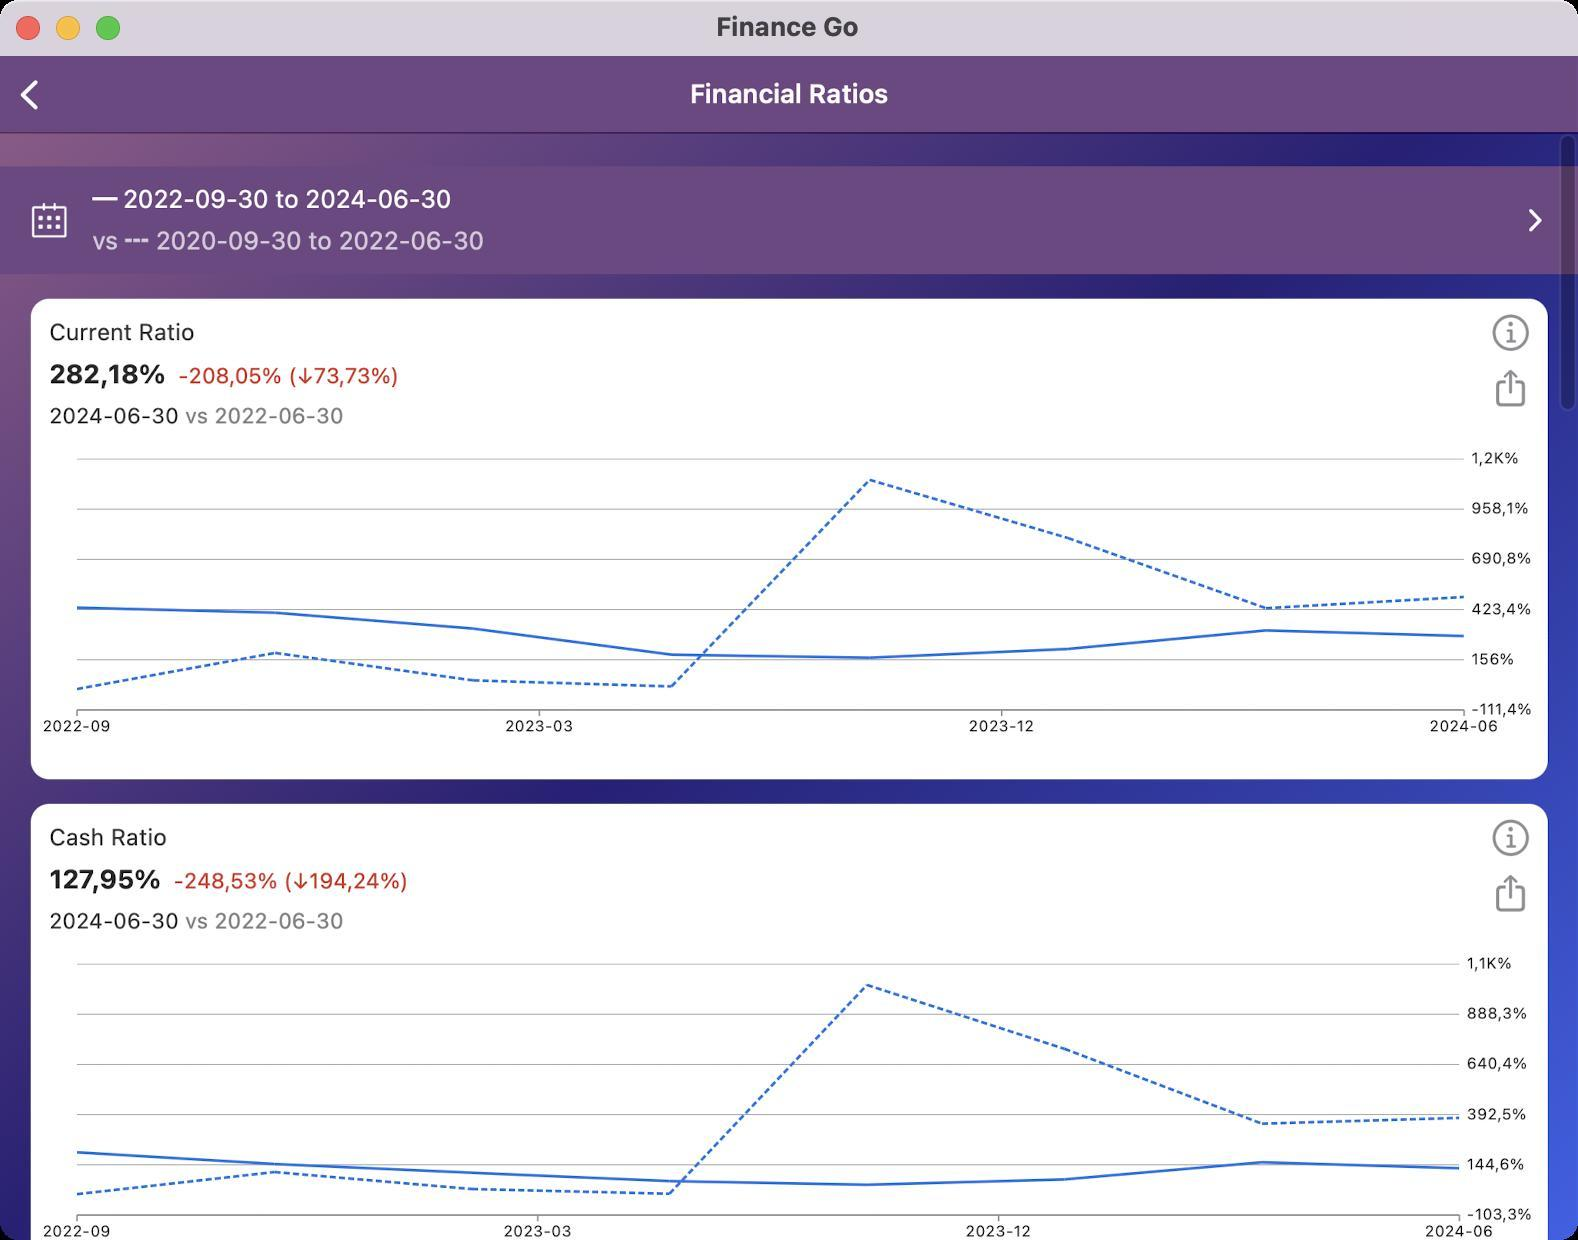
Accessibility tree:
{"name": "Finance_Go", "role": "AXWindow", "description": null, "role_description": "standard window", "value": null, "position": "352.00;95.00", "size": "789;620", "children": [{"name": null, "role": "AXGroup", "description": null, "role_description": "group", "value": null, "position": "0.00;0.00", "size": "789;620", "children": [{"name": null, "role": "AXGroup", "description": null, "role_description": "group", "value": null, "position": "0.00;0.00", "size": "789;621", "children": [{"name": null, "role": "AXGroup", "description": null, "role_description": "group", "value": null, "position": "0.00;0.00", "size": "789;621", "children": [{"name": null, "role": "AXGroup", "description": null, "role_description": "Nav bar", "value": null, "position": "0.00;27.72", "size": "789;38", "children": [{"name": null, "role": "AXButton", "description": "Financial Ratios", "role_description": "back button", "value": null, "position": "0.00;30.03", "size": "34;34", "children": []}, {"name": null, "role": "AXHeading", "description": "Financial Ratios", "role_description": "heading", "value": null, "position": "344.96;39.27", "size": "100;16", "children": []}]}, {"name": null, "role": "AXGroup", "description": null, "role_description": "group", "value": null, "position": "0.00;0.00", "size": "789;621", "children": [{"name": null, "role": "AXGroup", "description": null, "role_description": "group", "value": null, "position": "0.00;0.00", "size": "789;621", "children": [{"name": null, "role": "AXGroup", "description": null, "role_description": "table", "value": null, "position": "0.00;0.00", "size": "789;621", "children": [{"name": null, "role": "AXStaticText", "description": "Pull down to refresh", "role_description": "text", "value": null, "position": "0.00;24.64", "size": "789;21", "children": []}, {"name": null, "role": "AXStaticText", "description": "Last update: Today 14:26", "role_description": "text", "value": null, "position": "0.00;45.43", "size": "789;21", "children": []}, {"name": null, "role": "AXHeading", "description": "", "role_description": "heading", "value": null, "position": "0.00;83.16", "size": "789;54", "children": [{"name": null, "role": "AXHeading", "description": "━ 2022-09-30 to 2024-06-30 vs ┅ 2020-09-30 to 2022-06-30", "role_description": "heading", "value": null, "position": "46.20;92.40", "size": "703;35", "children": []}]}, {"name": null, "role": "AXGroup", "description": null, "role_description": "group", "value": "", "position": "0.00;137.06", "size": "789;253", "children": [{"name": null, "role": "AXStaticText", "description": "Current Ratio, 282,18%  -208,05% (↓73,73%), 2024-06-30 vs 2022-06-30", "role_description": "text", "value": "", "position": "0.00;137.06", "size": "789;253", "children": []}, {"name": null, "role": "AXHeading", "description": "Line Chart. 2 datasets. DataSet, DataSet", "role_description": "heading", "value": null, "position": "15.40;214.06", "size": "755;169", "children": []}, {"name": null, "role": "AXButton", "description": "icon info", "role_description": "button", "value": null, "position": "746.13;157.08", "size": "18;18", "children": []}, {"name": null, "role": "AXButton", "description": "navItem share", "role_description": "button", "value": null, "position": "746.13;184.80", "size": "18;18", "children": []}]}, {"name": null, "role": "AXGroup", "description": null, "role_description": "group", "value": "", "position": "0.00;389.62", "size": "789;253", "children": [{"name": null, "role": "AXStaticText", "description": "Cash Ratio, 127,95%  -248,53% (↓194,24%), 2024-06-30 vs 2022-06-30", "role_description": "text", "value": "", "position": "0.00;389.62", "size": "789;253", "children": []}, {"name": null, "role": "AXHeading", "description": "Line Chart. 2 datasets. DataSet, DataSet", "role_description": "heading", "value": null, "position": "15.40;466.62", "size": "755;169", "children": []}, {"name": null, "role": "AXButton", "description": "icon info", "role_description": "button", "value": null, "position": "746.13;409.64", "size": "18;18", "children": []}, {"name": null, "role": "AXButton", "description": "navItem share", "role_description": "button", "value": null, "position": "746.13;437.36", "size": "18;18", "children": []}]}]}]}]}]}]}]}, {"name": null, "role": "AXButton", "description": null, "role_description": "close button", "value": null, "position": "7.00;6.00", "size": "14;16", "children": []}, {"name": null, "role": "AXButton", "description": null, "role_description": "full screen button", "value": null, "position": "47.00;6.00", "size": "14;16", "children": [{"name": null, "role": "AXGroup", "description": null, "role_description": "group", "value": null, "position": "47.00;6.00", "size": "14;16", "children": [{"name": null, "role": "AXGroup", "description": null, "role_description": "group", "value": null, "position": "47.00;6.00", "size": "14;16", "children": []}]}]}, {"name": null, "role": "AXButton", "description": null, "role_description": "minimize button", "value": null, "position": "27.00;6.00", "size": "14;16", "children": []}, {"name": null, "role": "AXStaticText", "description": null, "role_description": "text", "value": "Finance Go", "position": "356.00;5.00", "size": "76;16", "children": []}]}